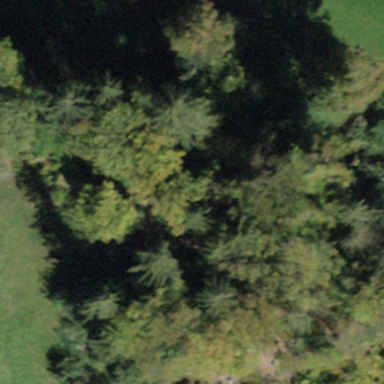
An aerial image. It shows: Forest area.